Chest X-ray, AP view. Patient: 55 years old, sex M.
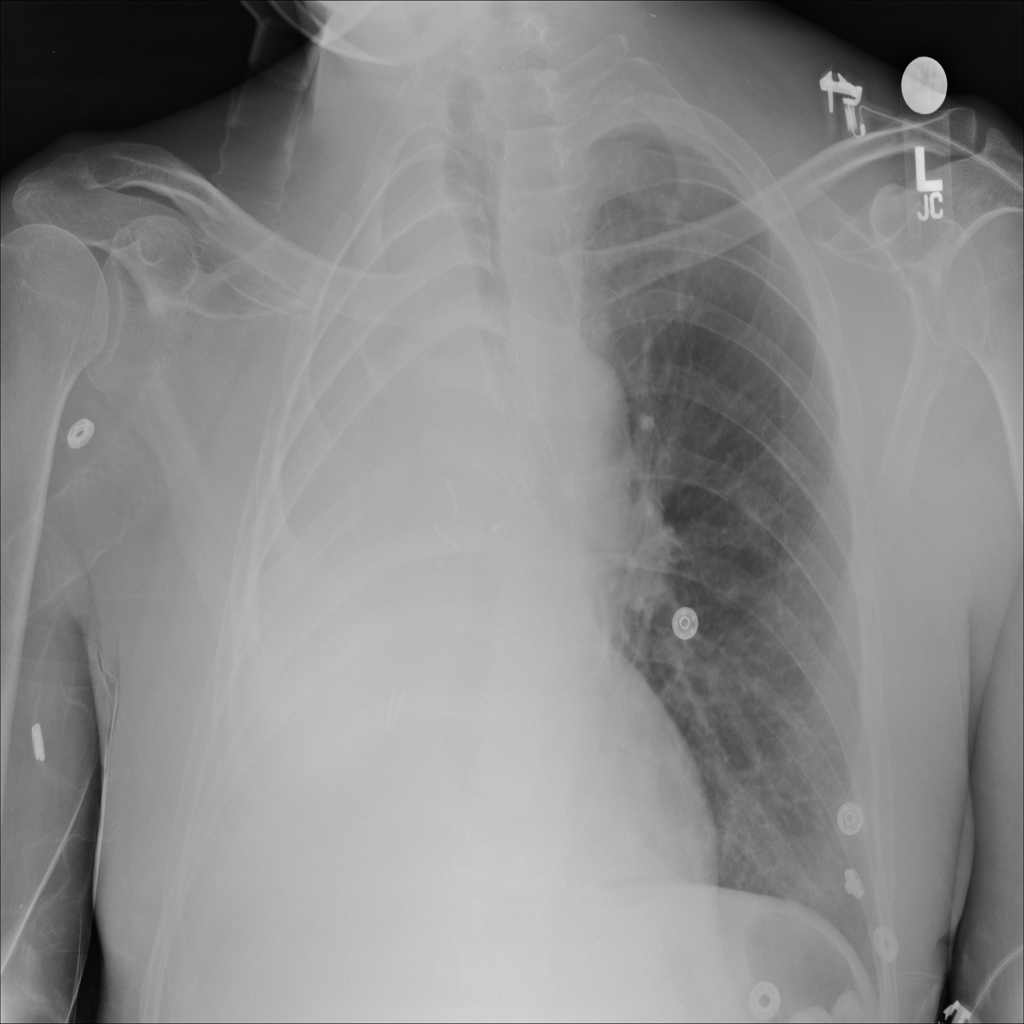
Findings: Mass